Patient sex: F
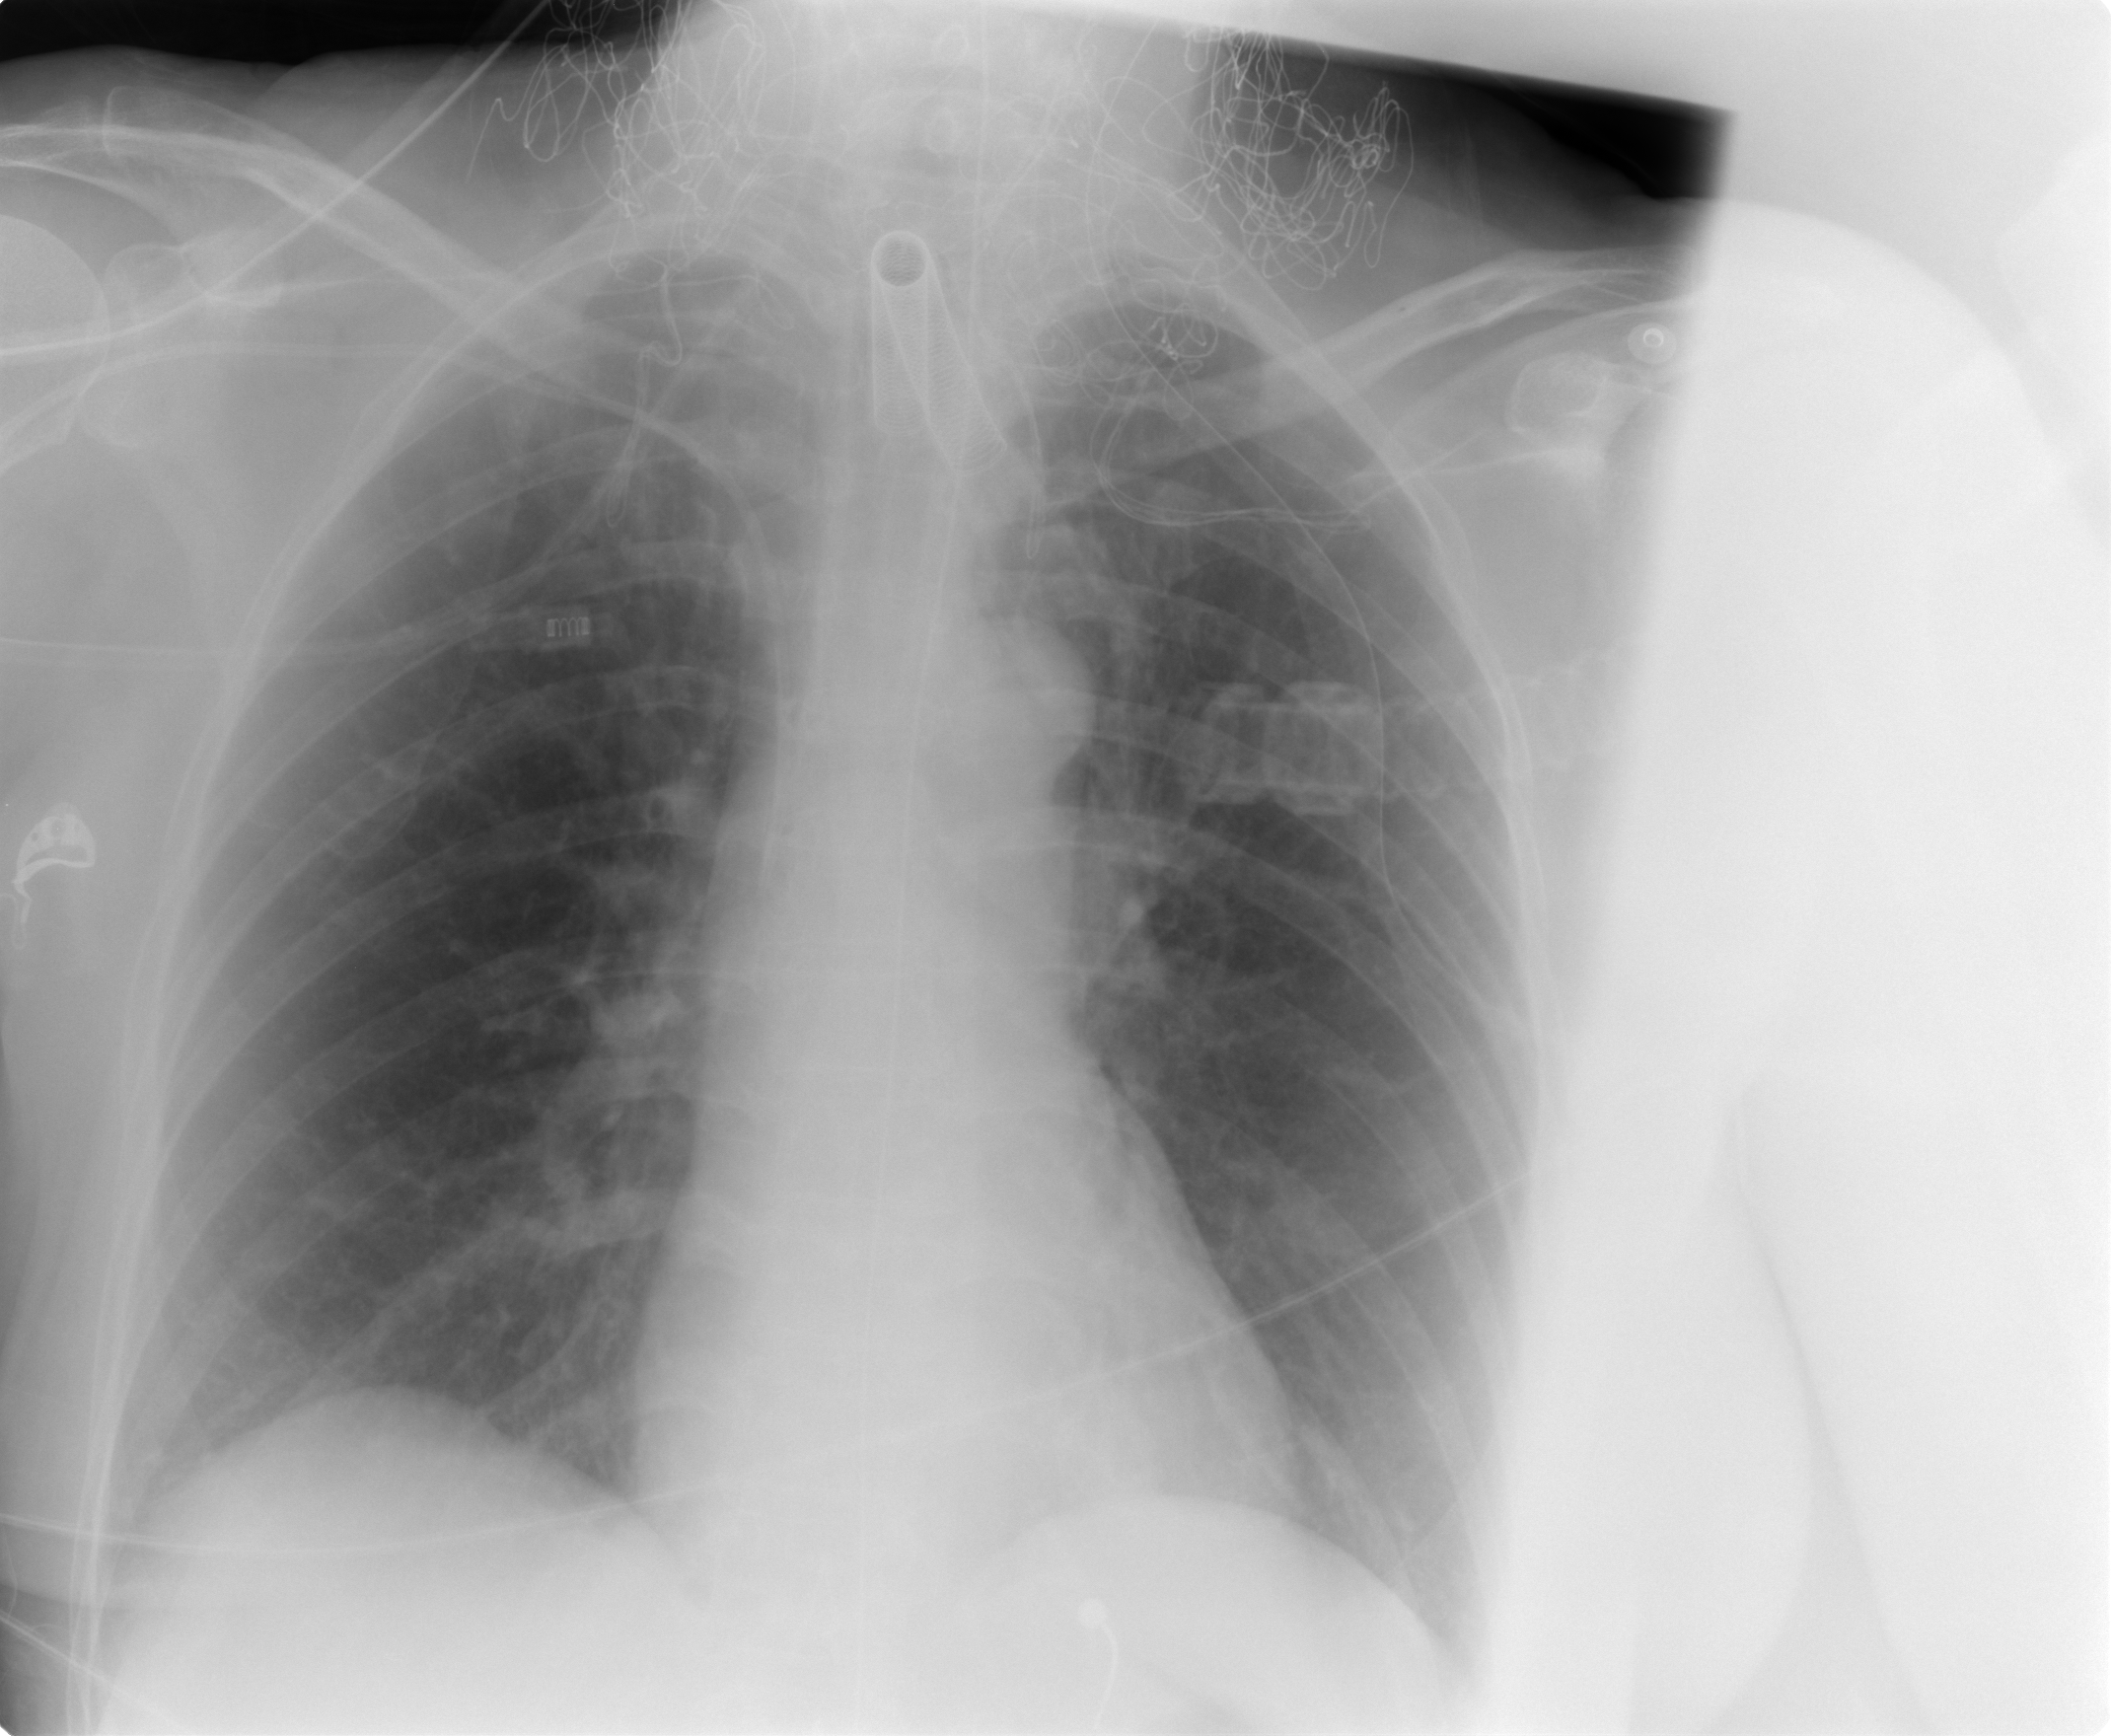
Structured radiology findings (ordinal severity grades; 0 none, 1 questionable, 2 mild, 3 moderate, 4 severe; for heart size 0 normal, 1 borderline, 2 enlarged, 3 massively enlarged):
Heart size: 0
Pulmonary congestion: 1
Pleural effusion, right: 0
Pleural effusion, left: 0
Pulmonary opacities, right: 1
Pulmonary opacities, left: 0
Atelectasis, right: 1
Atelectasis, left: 0